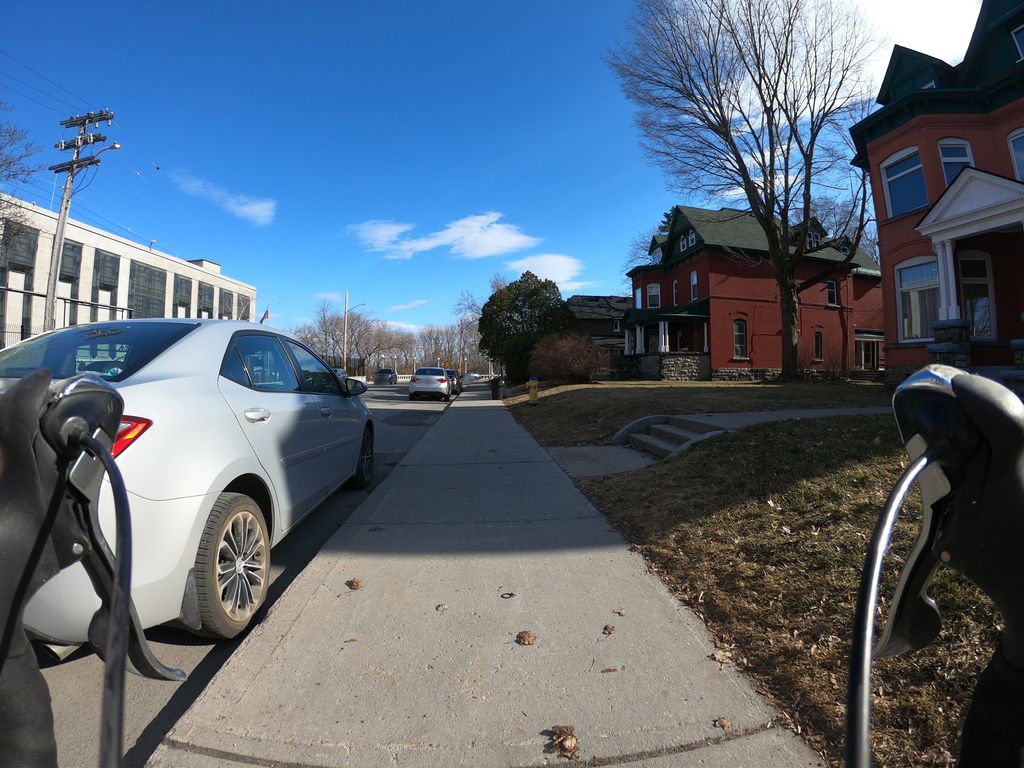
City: ottawa-gatineau